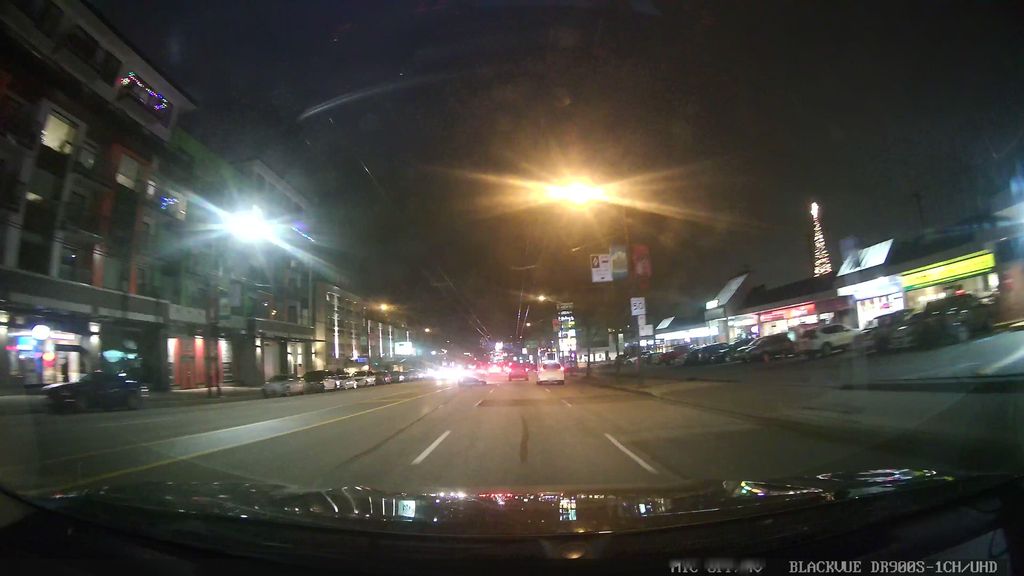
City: vancouver